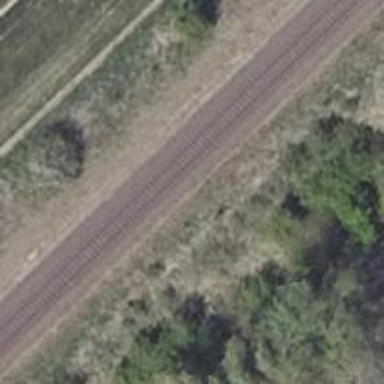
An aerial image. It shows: Railway track.